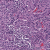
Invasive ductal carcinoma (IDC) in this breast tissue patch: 1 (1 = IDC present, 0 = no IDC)